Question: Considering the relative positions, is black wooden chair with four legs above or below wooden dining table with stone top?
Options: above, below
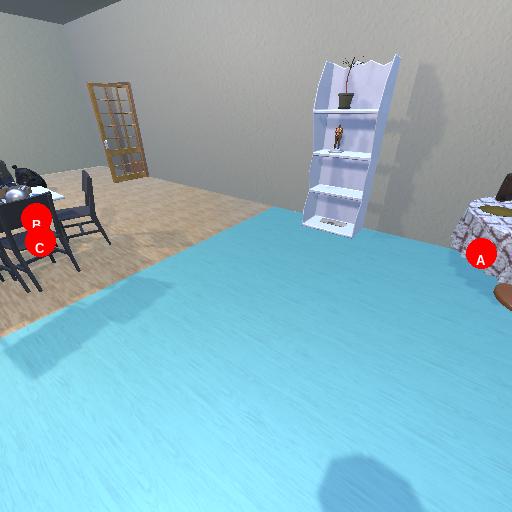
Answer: above